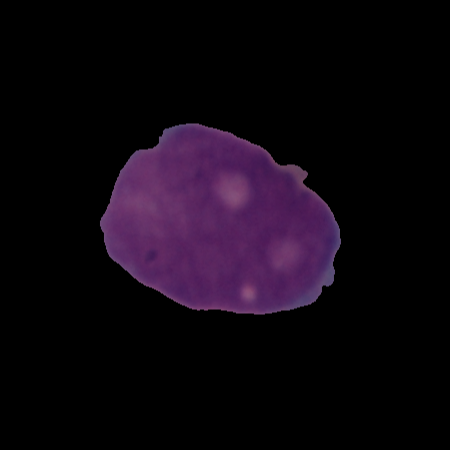
Label: cancer